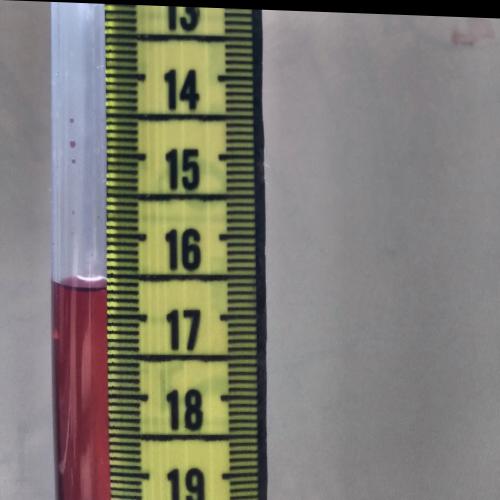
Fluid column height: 16.7 cm